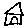
Label: house